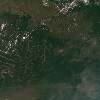
Label: land